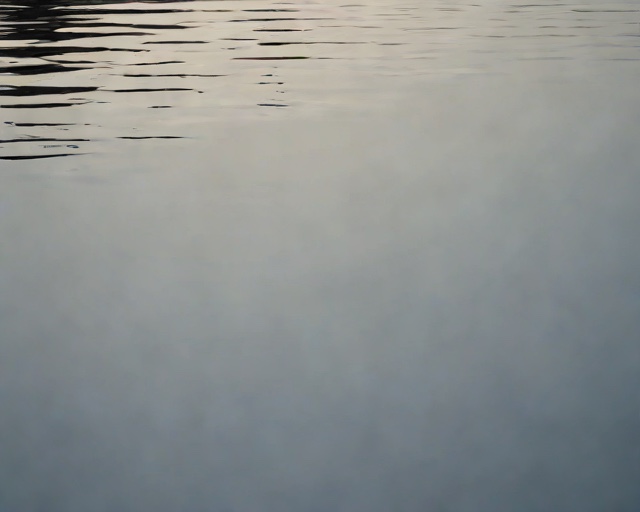
Category: Sympathy